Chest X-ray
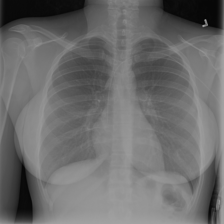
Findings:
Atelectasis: negative
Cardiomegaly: negative
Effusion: negative
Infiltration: negative
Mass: negative
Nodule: negative
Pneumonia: negative
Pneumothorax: negative
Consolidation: negative
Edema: negative
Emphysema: negative
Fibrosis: negative
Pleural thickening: negative
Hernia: negative